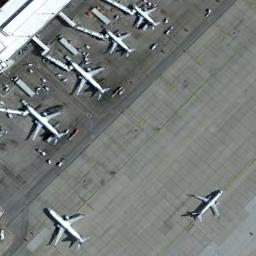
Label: airplane